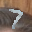
Label: 7